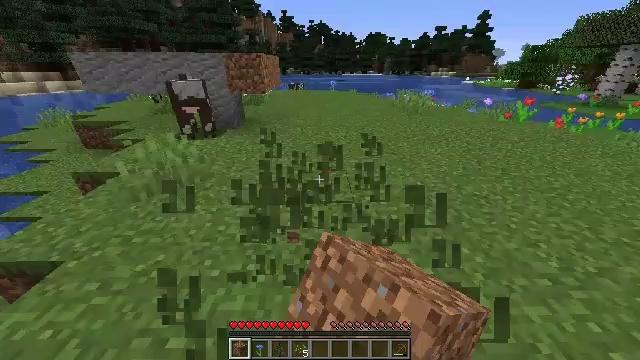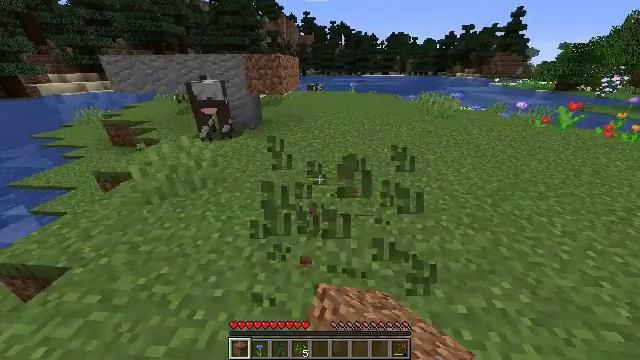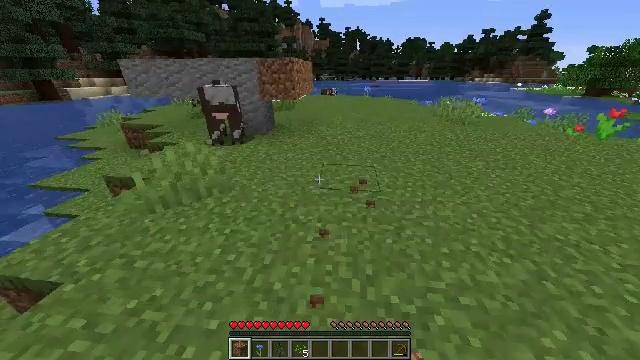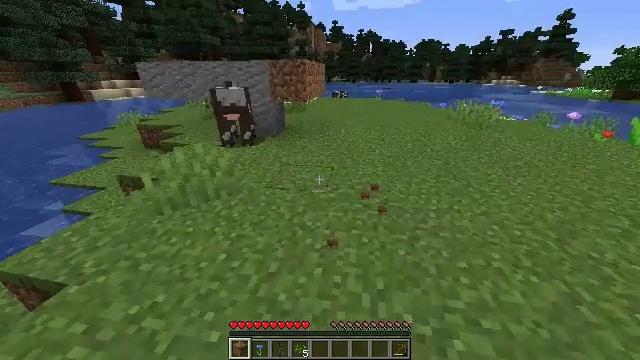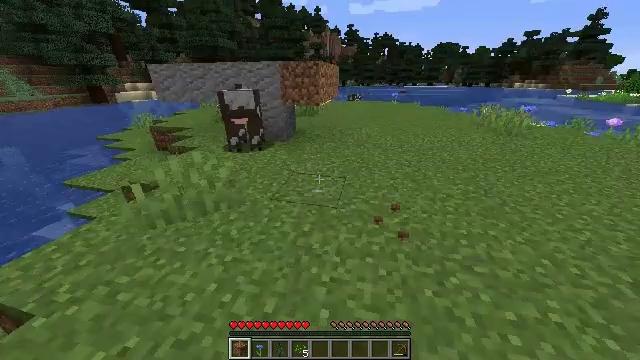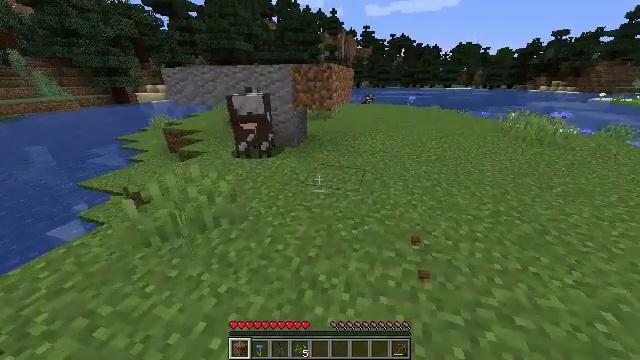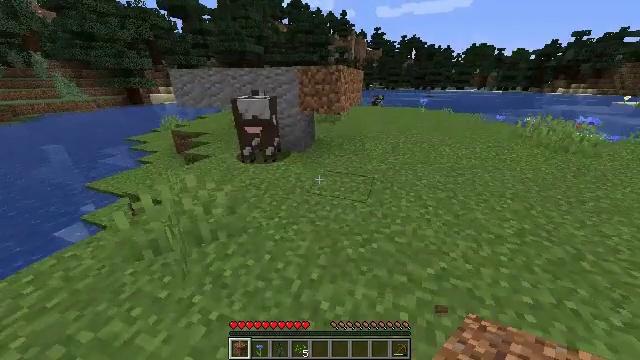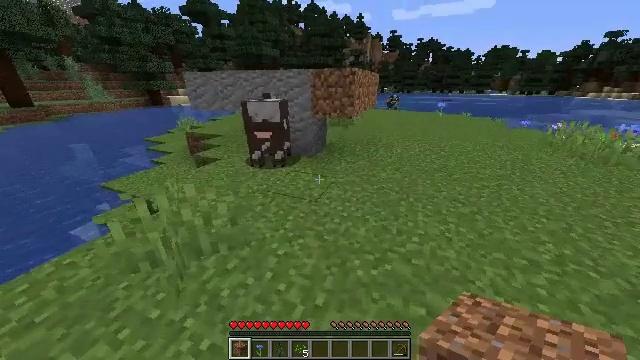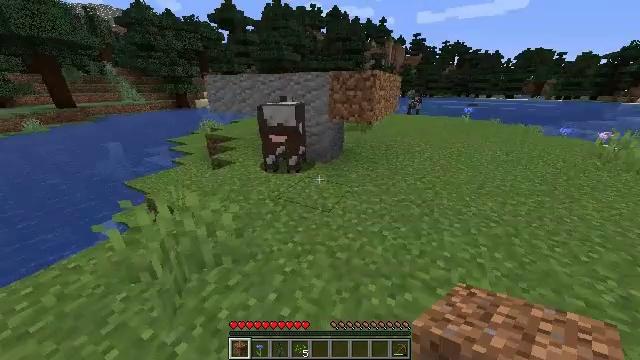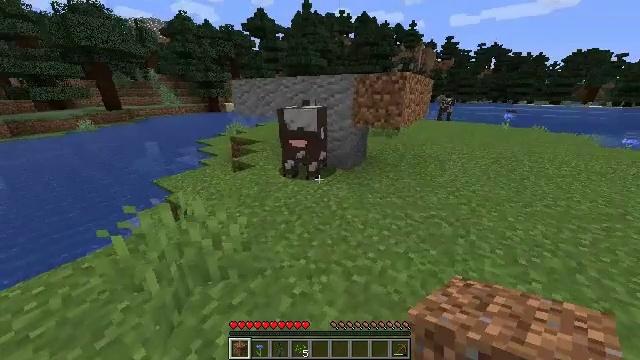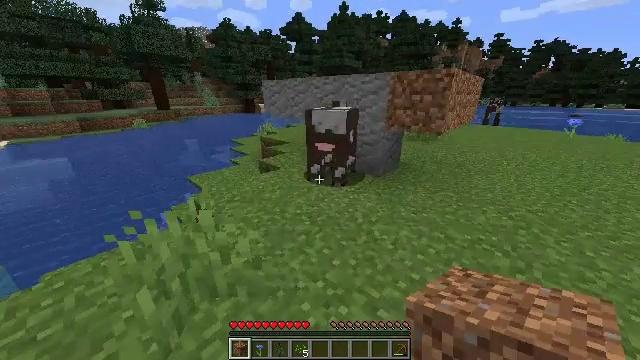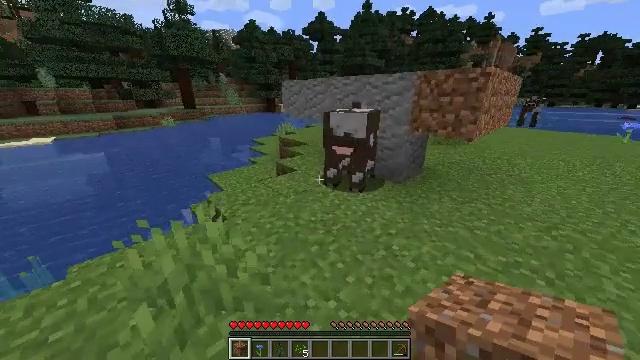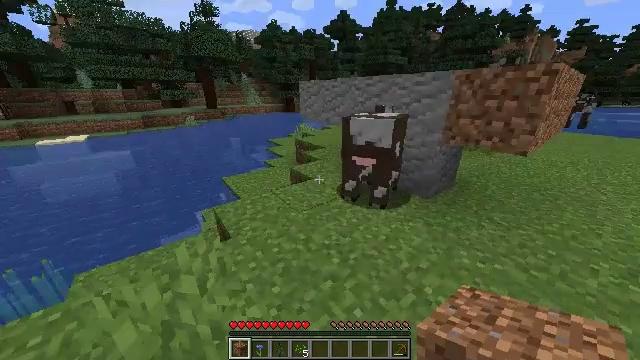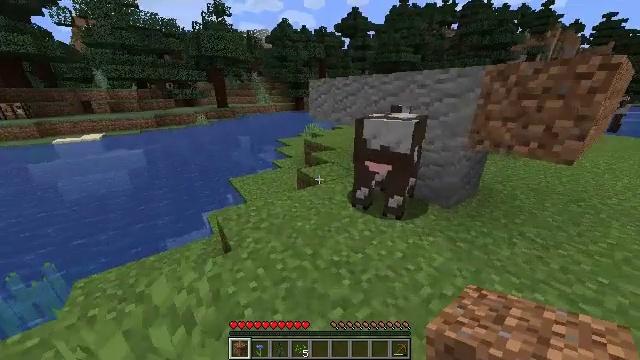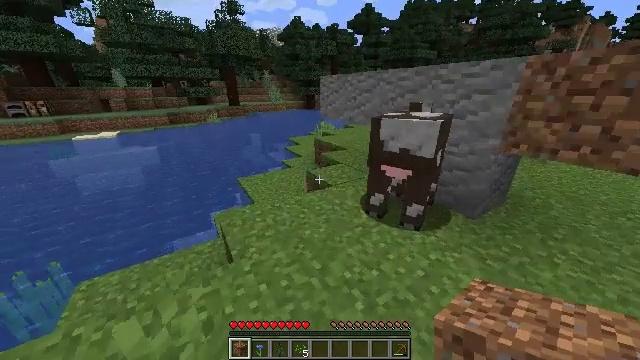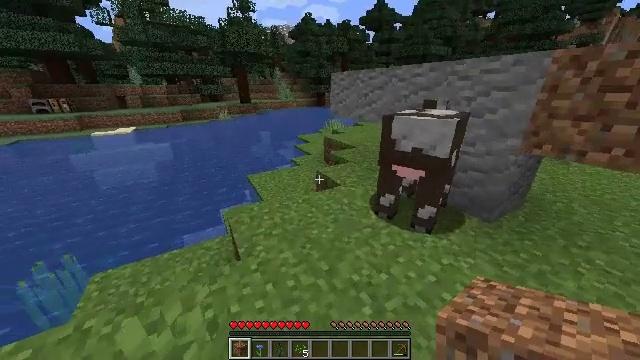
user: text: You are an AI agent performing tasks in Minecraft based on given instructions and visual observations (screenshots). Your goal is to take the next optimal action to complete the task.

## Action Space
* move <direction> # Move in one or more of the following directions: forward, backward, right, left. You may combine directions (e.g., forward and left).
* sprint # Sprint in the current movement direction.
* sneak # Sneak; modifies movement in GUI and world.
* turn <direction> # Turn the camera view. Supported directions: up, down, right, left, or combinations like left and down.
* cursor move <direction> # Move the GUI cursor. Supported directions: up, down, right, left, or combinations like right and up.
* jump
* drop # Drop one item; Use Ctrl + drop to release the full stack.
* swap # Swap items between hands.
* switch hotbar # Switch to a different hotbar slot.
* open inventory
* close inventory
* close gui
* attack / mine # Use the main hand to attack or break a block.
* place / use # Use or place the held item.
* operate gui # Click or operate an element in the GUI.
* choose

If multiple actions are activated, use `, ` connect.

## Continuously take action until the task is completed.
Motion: motion action
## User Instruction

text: Craft charcoal by smelting logs in a furnace.
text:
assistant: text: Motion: move forward, turn left, attack / mine
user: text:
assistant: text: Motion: move forward, turn left
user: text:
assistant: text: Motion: move forward, turn left
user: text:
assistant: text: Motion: move forward, turn left
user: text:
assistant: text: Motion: move forward, turn left
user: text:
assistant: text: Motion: move forward, turn left
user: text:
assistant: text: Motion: move forward, turn left
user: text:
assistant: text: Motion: move forward, turn left
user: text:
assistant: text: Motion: move forward, turn left
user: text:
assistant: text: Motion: move forward, turn left
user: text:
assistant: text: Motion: move forward, turn left
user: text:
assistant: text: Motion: move forward, turn left
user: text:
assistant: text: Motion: move forward, turn left
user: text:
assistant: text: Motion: move forward, turn left
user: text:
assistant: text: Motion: move forward, turn left
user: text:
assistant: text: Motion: move forward, turn left
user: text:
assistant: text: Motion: move forward, turn left
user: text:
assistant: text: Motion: move forward
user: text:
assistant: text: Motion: move forward, turn left and down
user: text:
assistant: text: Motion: move forward, turn left
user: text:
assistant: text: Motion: move forward, turn left
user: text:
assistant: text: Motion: move forward, turn left
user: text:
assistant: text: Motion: move forward, turn left
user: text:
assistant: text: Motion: move forward, turn left
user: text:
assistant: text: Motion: move forward, turn left
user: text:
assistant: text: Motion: move forward, turn left
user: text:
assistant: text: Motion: move forward, turn left
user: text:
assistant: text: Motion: move forward, turn left
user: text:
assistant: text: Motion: move forward, turn left
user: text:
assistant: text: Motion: move forward, turn left